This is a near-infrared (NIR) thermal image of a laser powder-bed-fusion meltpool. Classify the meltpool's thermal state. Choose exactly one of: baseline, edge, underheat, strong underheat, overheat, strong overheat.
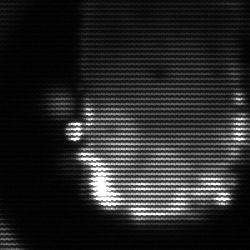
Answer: baseline